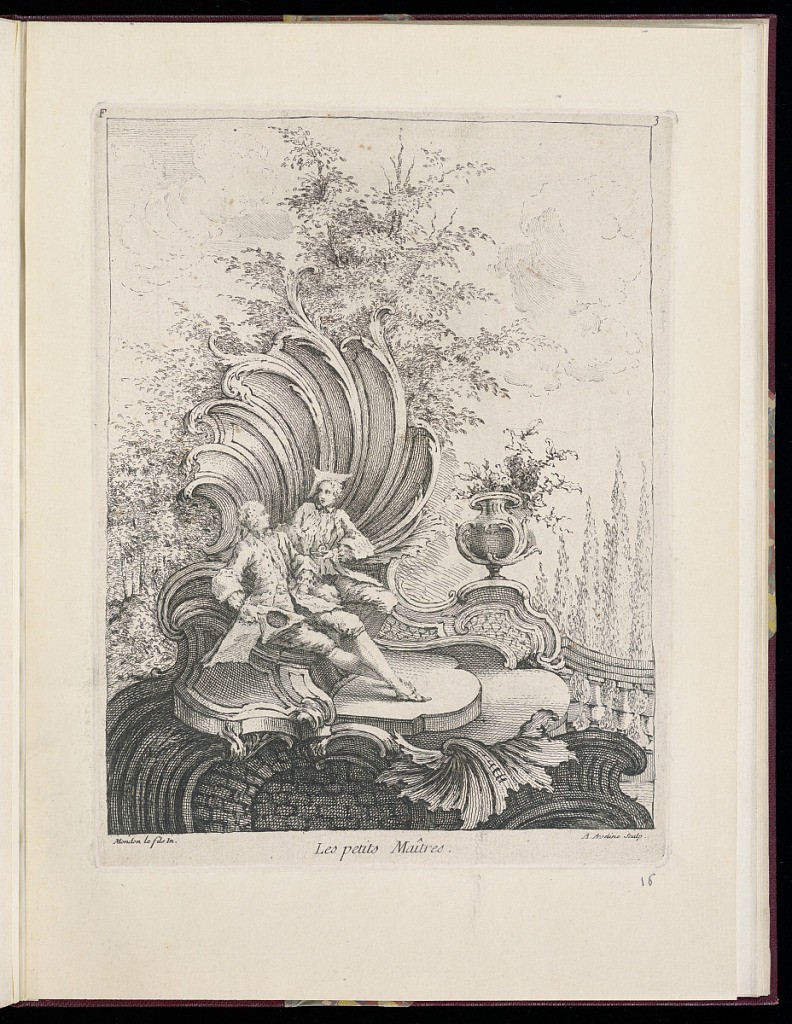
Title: Les petits Maîtres
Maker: François-Thomas Mondon, French, 1709 – 1755
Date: after 1736
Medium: Etching on laid paper
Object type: Print
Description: A print from a series of seven designs for rococo ornament and vignettes. Two men sit within a garden landscape within a large rocaille shell and acanthus leaf bench, with two stairs to their right, leading along a garden wall and balustrade with a flowering vase. Trees and clouds in the background. The plate is titled, signed, and numbered.